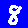
Digit: 8